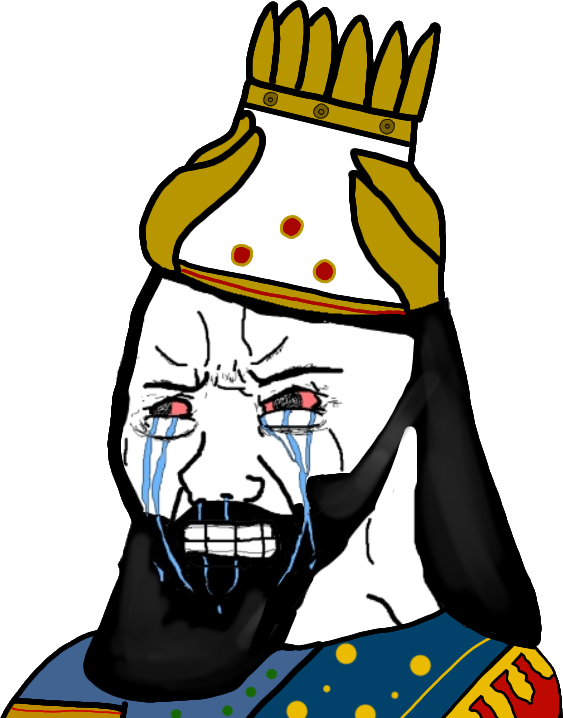
Label: 5_Crying_Wojak